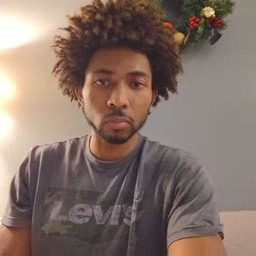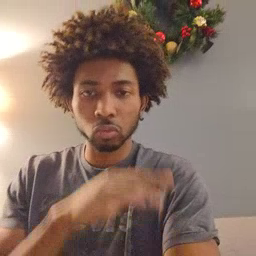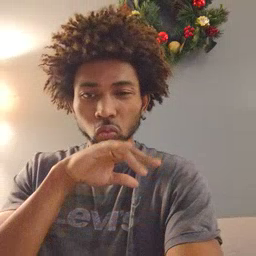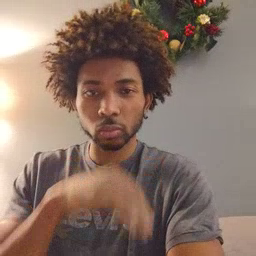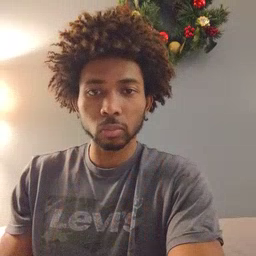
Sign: dirty